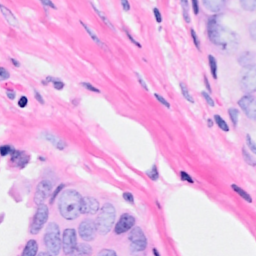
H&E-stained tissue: Breast